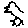
Label: bird